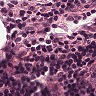
Metastatic tissue present: no